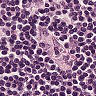
Metastatic tissue present: no